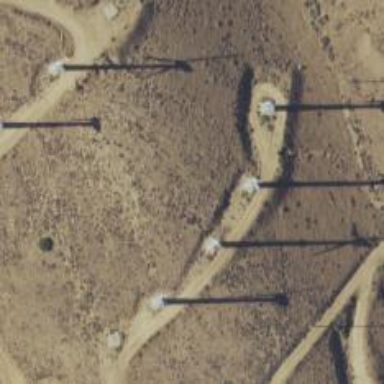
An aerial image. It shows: Wind power generator with wind turbines.